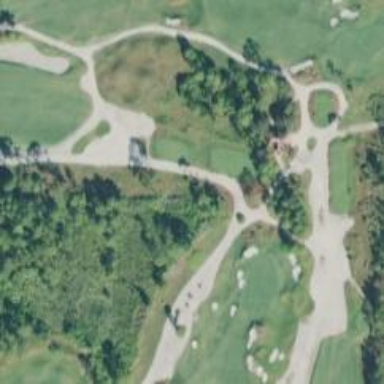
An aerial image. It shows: Golf bunker filled with natural sand.